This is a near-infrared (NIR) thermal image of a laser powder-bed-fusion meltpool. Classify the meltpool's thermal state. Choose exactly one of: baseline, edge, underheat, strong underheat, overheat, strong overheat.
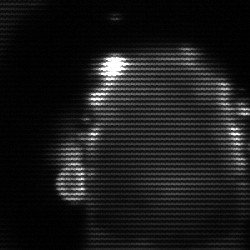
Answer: baseline